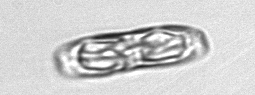
Label: pennate_morphotype1